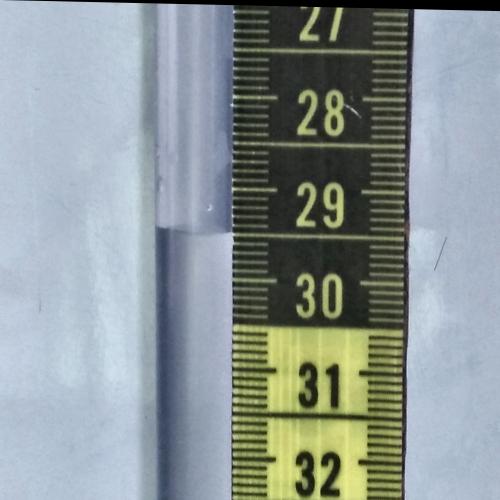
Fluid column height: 29.5 cm